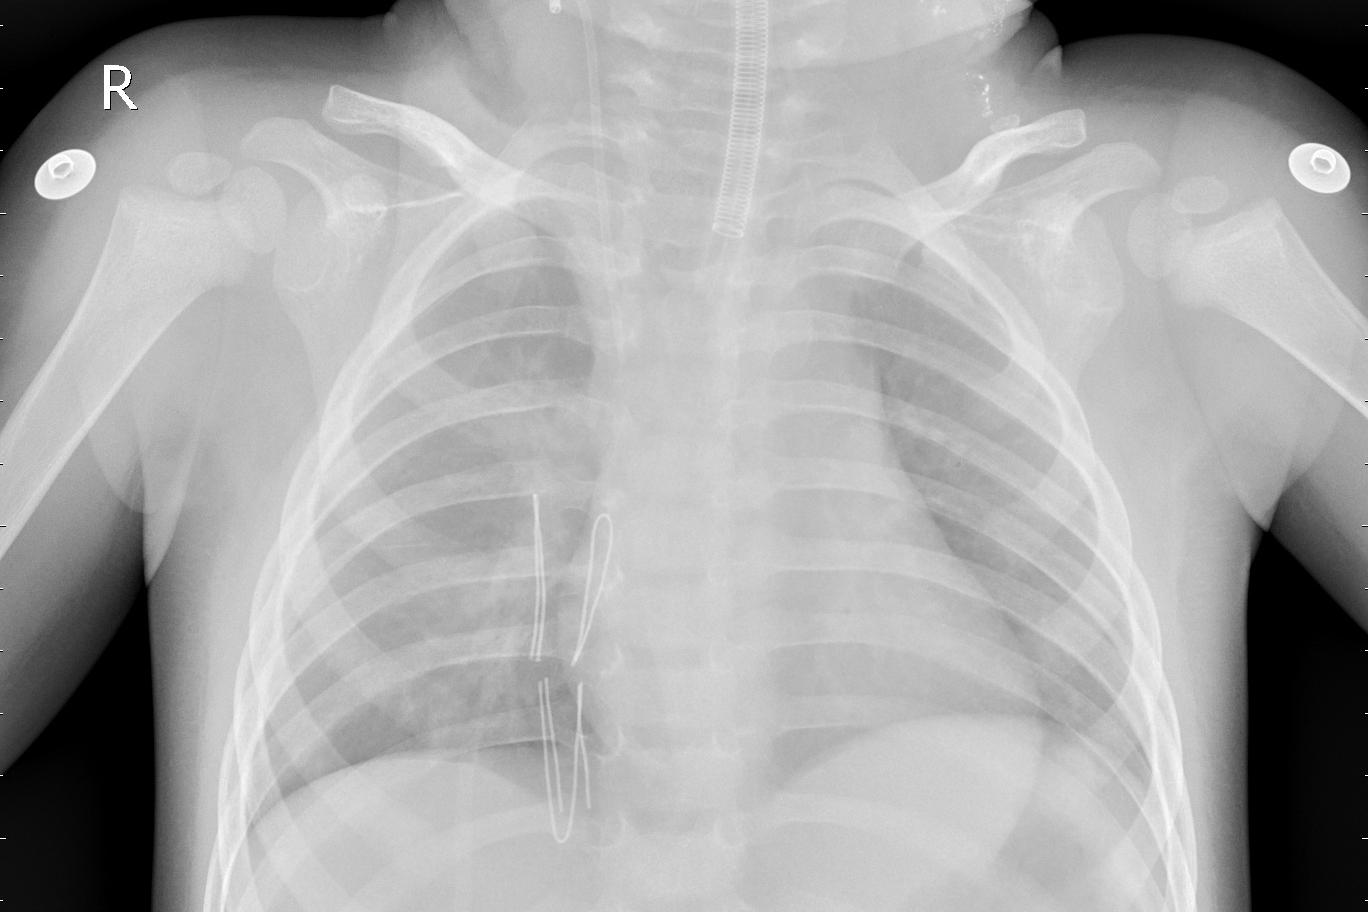
Diagnosis: PNEUMONIA